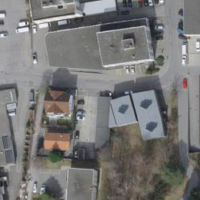
EUNIS habitat code: 54
Species observed at this site:
Senecio vulgaris
Valerianella locusta
Acer campestre
Chelidonium majus
Acer pseudoplatanus